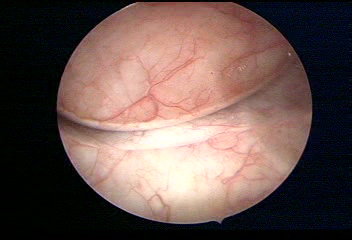
Modality: WLC
Class: Foreign bodies
Subclass: AirBubble
Bladder cancer association: No
Annotated structures: Air bubble